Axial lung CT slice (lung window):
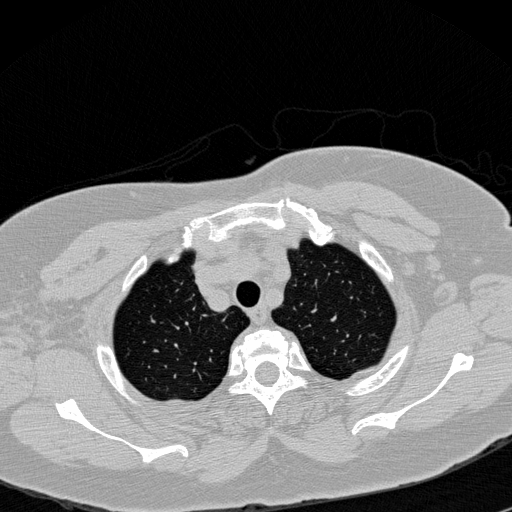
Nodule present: no